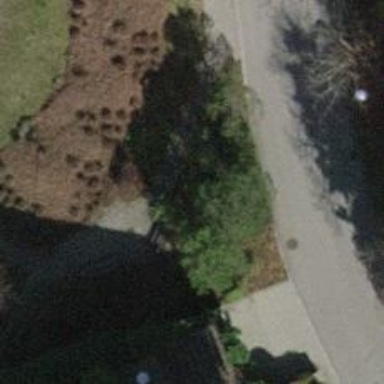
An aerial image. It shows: Brown bench in the vicinity.